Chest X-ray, AP view. Patient: 54 years old, sex M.
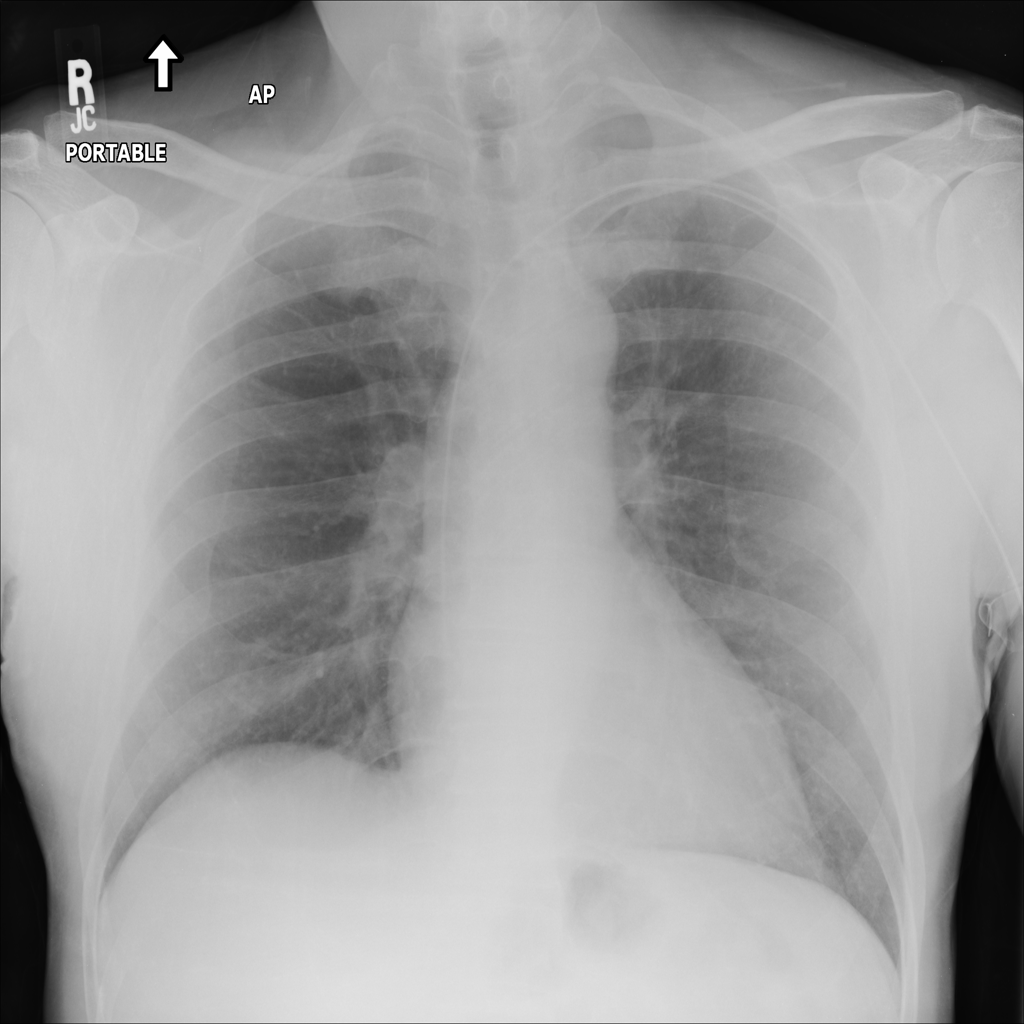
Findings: No Finding